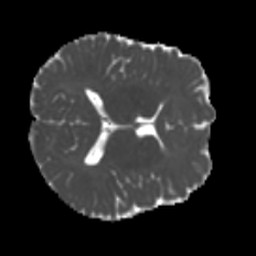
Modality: MD
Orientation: axial
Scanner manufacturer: siemens
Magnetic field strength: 3 T
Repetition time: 4 s
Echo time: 0.0594 s